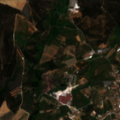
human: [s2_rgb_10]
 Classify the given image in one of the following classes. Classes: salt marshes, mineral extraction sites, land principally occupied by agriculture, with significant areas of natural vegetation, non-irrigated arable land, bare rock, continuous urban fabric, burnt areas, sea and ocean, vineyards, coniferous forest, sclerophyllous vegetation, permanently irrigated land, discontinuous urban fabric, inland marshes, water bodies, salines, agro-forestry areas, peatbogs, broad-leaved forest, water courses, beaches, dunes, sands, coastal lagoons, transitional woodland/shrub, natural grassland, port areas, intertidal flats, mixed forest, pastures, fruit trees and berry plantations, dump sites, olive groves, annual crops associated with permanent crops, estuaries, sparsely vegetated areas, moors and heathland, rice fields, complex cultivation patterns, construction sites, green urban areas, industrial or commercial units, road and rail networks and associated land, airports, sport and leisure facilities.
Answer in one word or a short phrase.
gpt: discontinuous urban fabric, complex cultivation patterns, land principally occupied by agriculture, with significant areas of natural vegetation, broad-leaved forest, transitional woodland/shrub